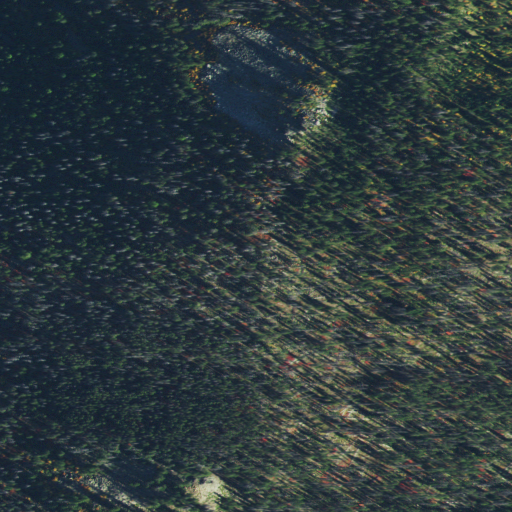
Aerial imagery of mountain in Idaho named Spy Point containing evergreen forest and shrub